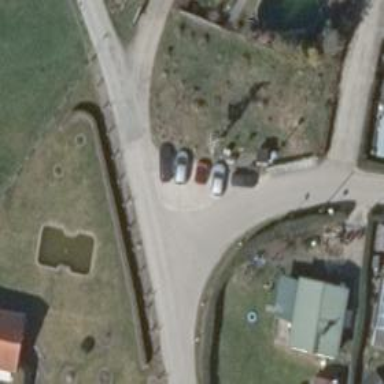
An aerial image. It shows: Asphalt road designated as living street.